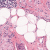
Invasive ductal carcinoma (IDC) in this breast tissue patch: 1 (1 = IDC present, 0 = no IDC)